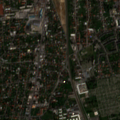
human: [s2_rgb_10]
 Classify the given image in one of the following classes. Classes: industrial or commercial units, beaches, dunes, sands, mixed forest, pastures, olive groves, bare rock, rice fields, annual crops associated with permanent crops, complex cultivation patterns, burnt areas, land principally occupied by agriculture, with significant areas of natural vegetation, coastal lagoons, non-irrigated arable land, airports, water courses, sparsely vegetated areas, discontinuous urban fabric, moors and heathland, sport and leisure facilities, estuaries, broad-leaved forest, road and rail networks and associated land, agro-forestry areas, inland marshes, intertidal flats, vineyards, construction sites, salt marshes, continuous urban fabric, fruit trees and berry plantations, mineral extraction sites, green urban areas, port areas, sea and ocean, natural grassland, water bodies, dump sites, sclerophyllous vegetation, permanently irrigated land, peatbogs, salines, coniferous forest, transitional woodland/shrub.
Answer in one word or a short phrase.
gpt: discontinuous urban fabric, industrial or commercial units